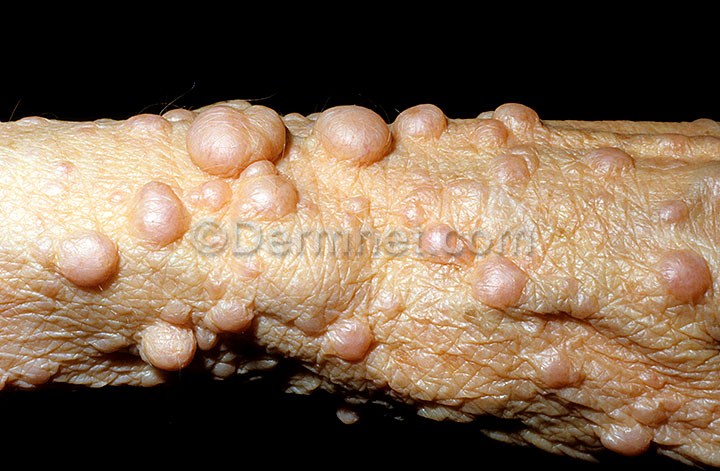
Disease: Systemic Disease